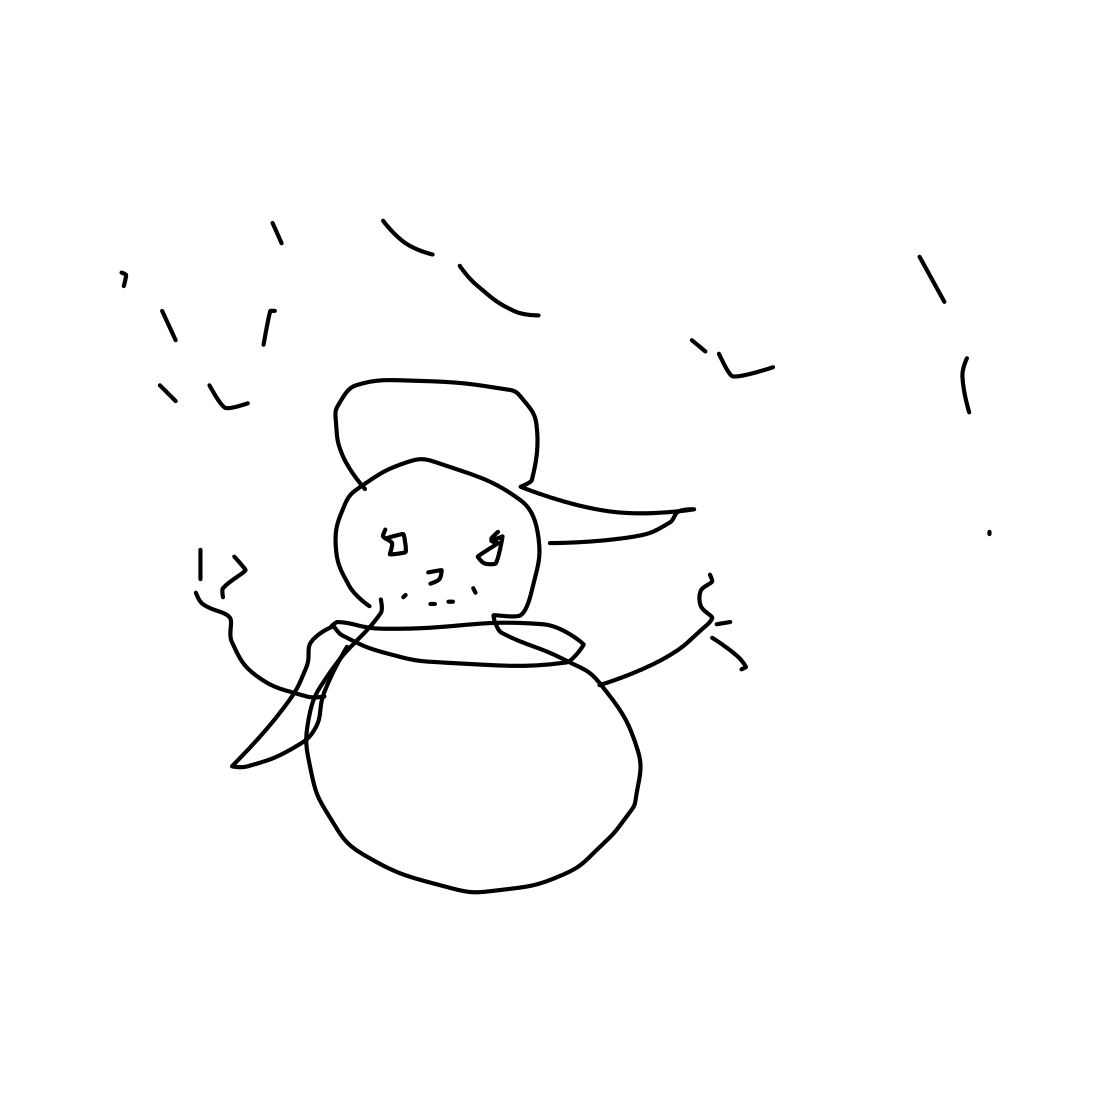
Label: snowman